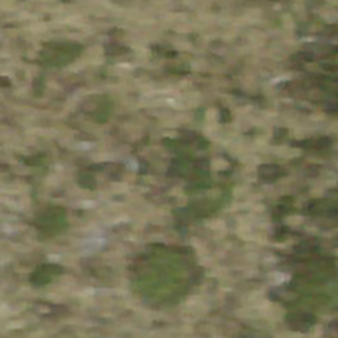
Label: other